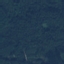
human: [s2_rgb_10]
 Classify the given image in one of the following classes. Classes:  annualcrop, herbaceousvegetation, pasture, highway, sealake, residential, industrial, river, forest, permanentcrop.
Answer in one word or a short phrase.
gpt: Forest